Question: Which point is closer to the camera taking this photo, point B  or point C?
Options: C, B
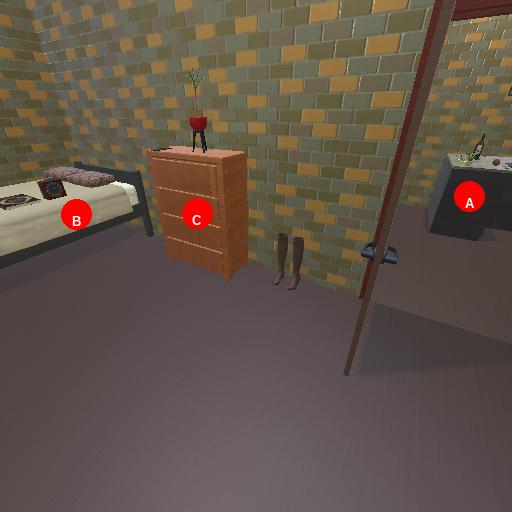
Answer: C